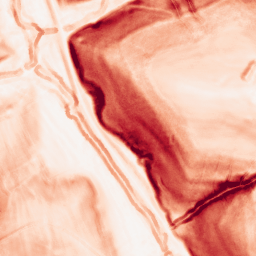
Category: morphological
Decomposition family: morphological_gradient
Decomposition parameters: size: 3
shape: disk
Upsampling method: bicubic
Upsampling parameters: scale: 2
Upsampling scale: 2